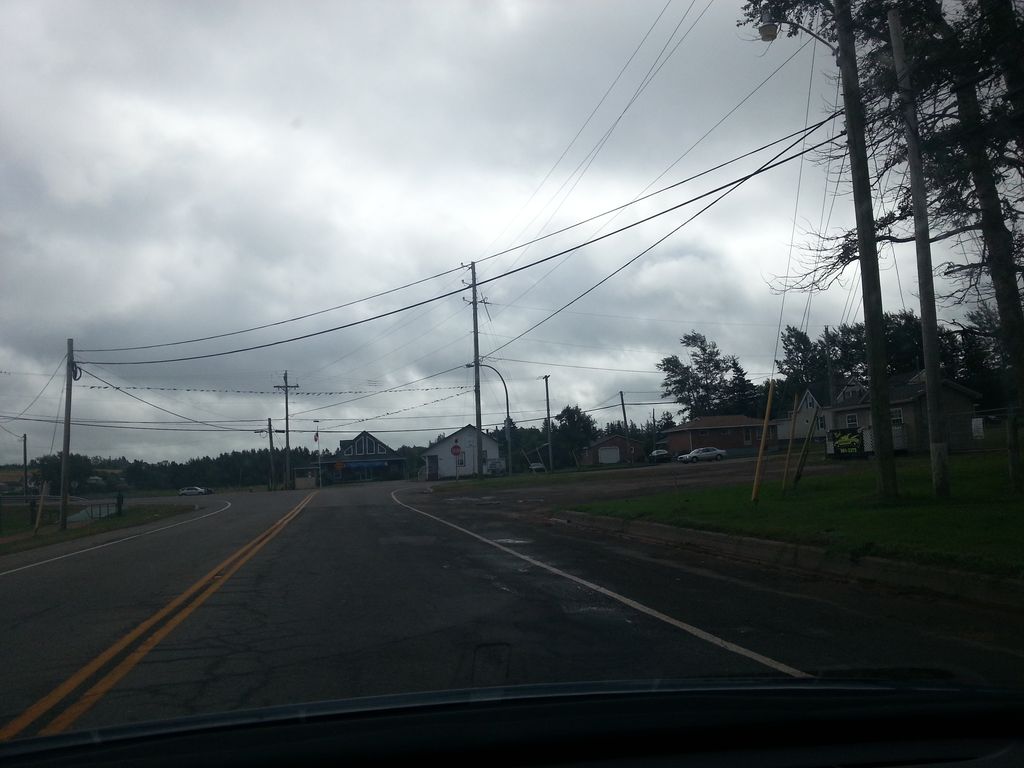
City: charlottetown